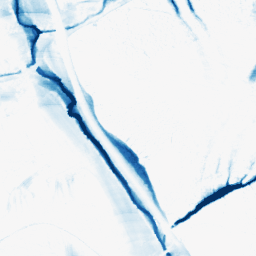
Category: morphological
Decomposition family: morphological_ellipse
Decomposition parameters: operation: closing
width: 10
height: 50
Upsampling method: edge_directed
Upsampling parameters: scale: 2
Upsampling scale: 2